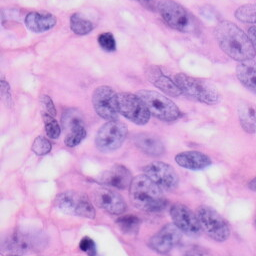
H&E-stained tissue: Skin